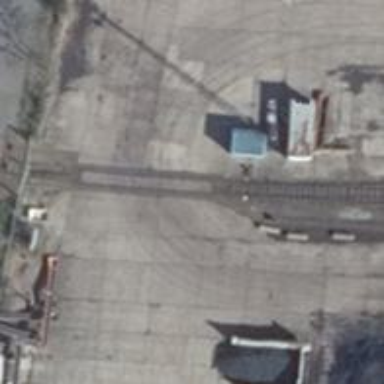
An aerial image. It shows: Railway switch.